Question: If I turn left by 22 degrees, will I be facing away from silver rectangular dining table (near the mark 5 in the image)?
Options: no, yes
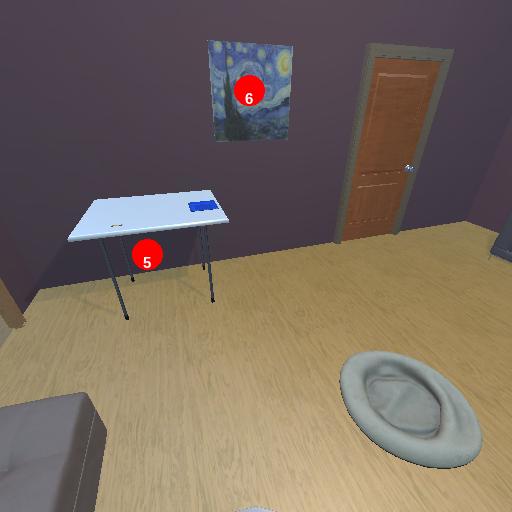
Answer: no